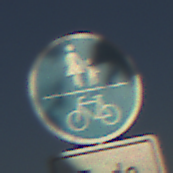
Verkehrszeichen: GemeinsamerGehUndRadweg
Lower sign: HinweisDurchVerbaleAngabe2
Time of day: MorningAfternoon
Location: Outdoor (Nature)
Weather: Clear
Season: NotSpecified
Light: Natural